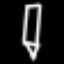
Label: pencil